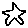
Label: star